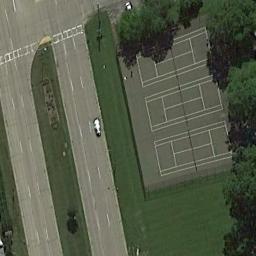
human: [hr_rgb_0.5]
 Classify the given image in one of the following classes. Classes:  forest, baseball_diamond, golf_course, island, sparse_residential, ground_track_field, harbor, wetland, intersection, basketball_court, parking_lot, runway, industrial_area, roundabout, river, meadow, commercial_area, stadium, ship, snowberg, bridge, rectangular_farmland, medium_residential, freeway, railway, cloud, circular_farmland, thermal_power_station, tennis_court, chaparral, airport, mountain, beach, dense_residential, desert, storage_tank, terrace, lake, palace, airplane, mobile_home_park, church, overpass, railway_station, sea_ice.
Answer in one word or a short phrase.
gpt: tennis_court